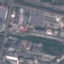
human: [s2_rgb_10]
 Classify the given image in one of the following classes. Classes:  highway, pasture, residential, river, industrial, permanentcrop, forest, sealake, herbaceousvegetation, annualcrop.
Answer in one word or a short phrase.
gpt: Industrial